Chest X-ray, AP view. Patient: 73 years old, sex F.
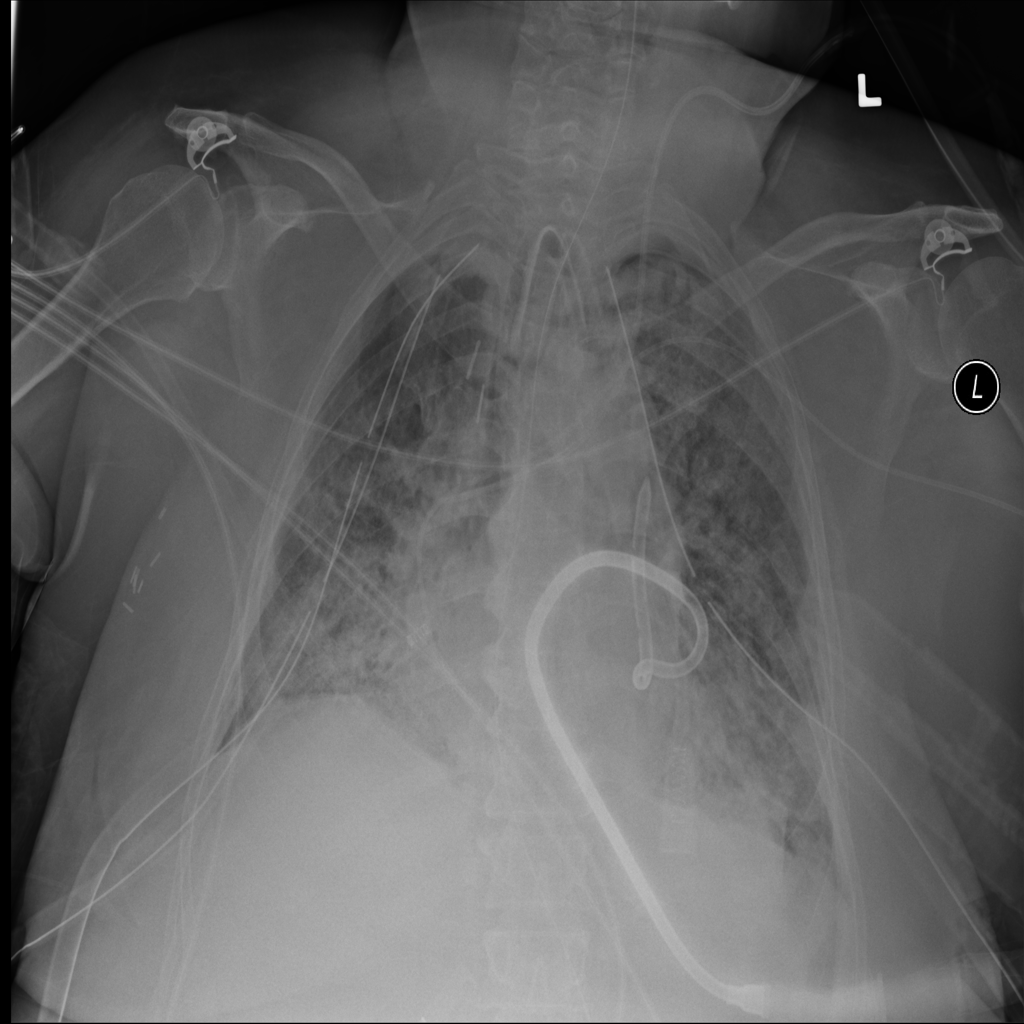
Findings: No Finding